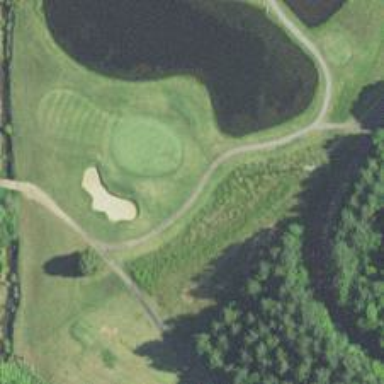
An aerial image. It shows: Path designated for golf carts.